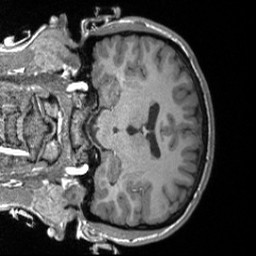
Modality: T1w
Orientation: coronal